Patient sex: M
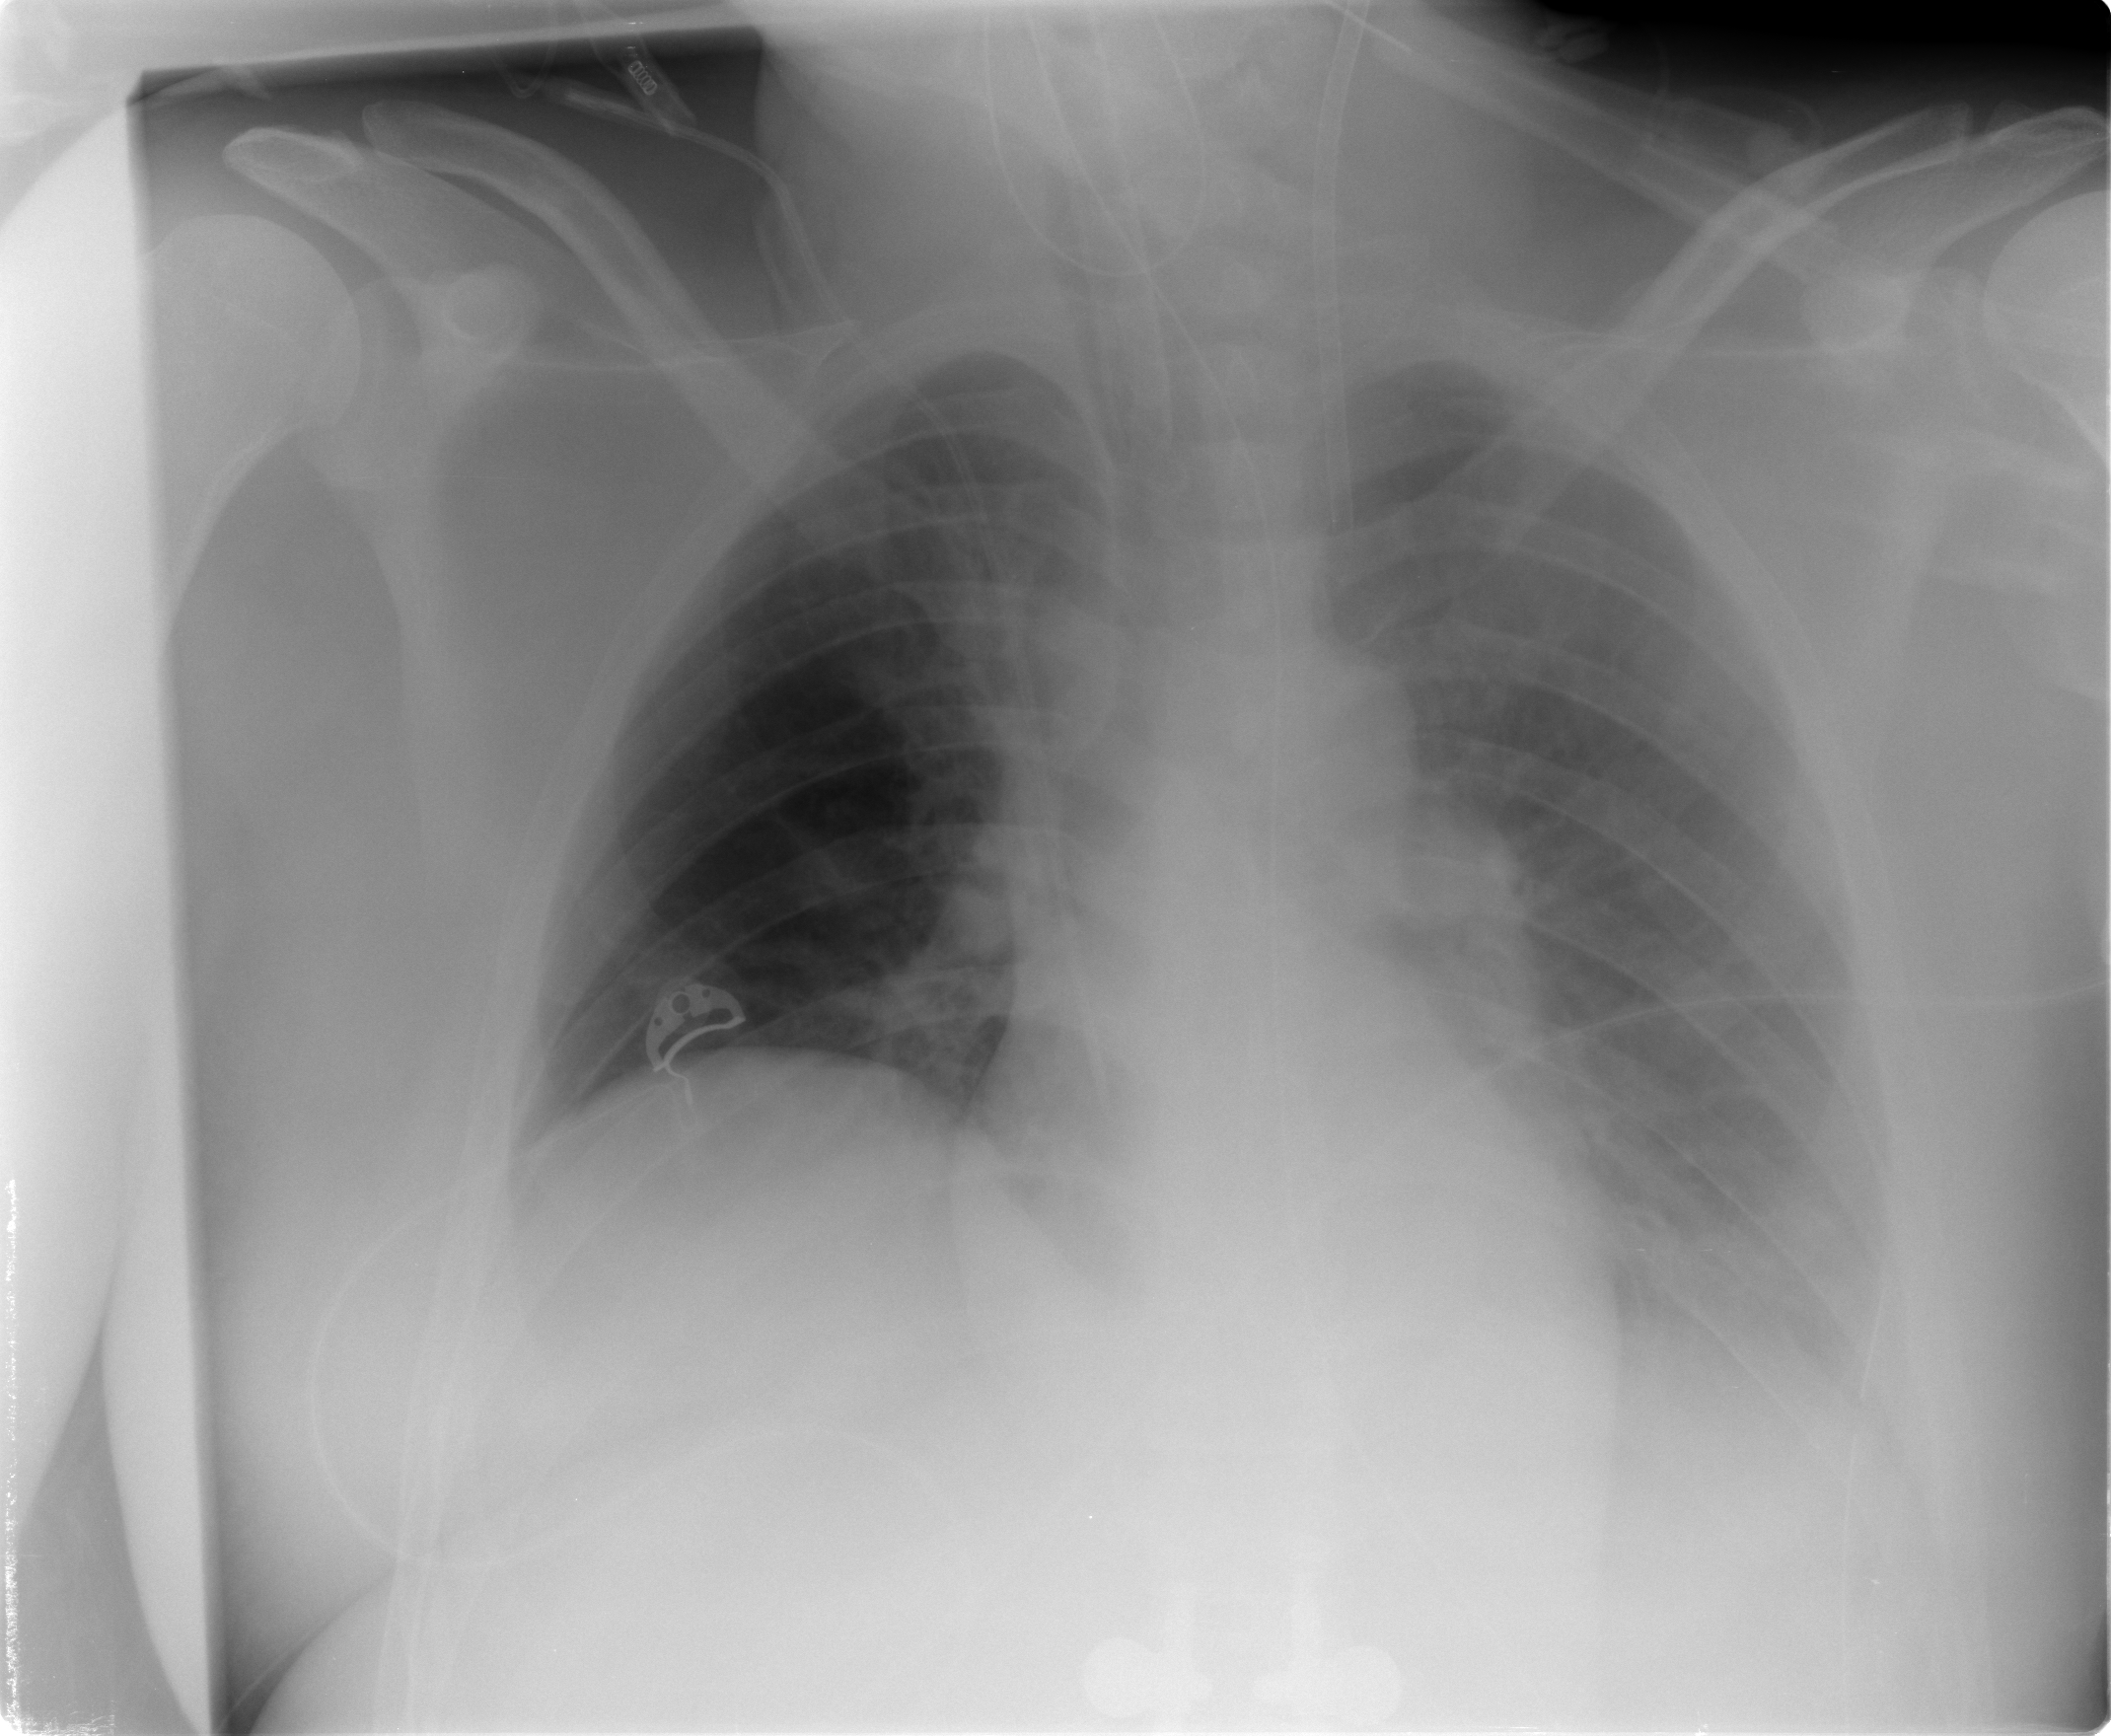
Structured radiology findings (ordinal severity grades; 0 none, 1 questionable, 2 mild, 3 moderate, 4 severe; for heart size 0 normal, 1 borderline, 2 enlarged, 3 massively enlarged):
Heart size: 0
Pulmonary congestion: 0
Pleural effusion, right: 1
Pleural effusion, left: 3
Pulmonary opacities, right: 0
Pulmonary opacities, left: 0
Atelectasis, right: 0
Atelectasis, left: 3